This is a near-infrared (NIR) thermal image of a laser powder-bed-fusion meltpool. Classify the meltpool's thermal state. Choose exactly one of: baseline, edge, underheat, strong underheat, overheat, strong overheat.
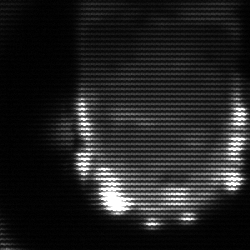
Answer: baseline